Fundus camera: zeiss
Shooting center: fovea
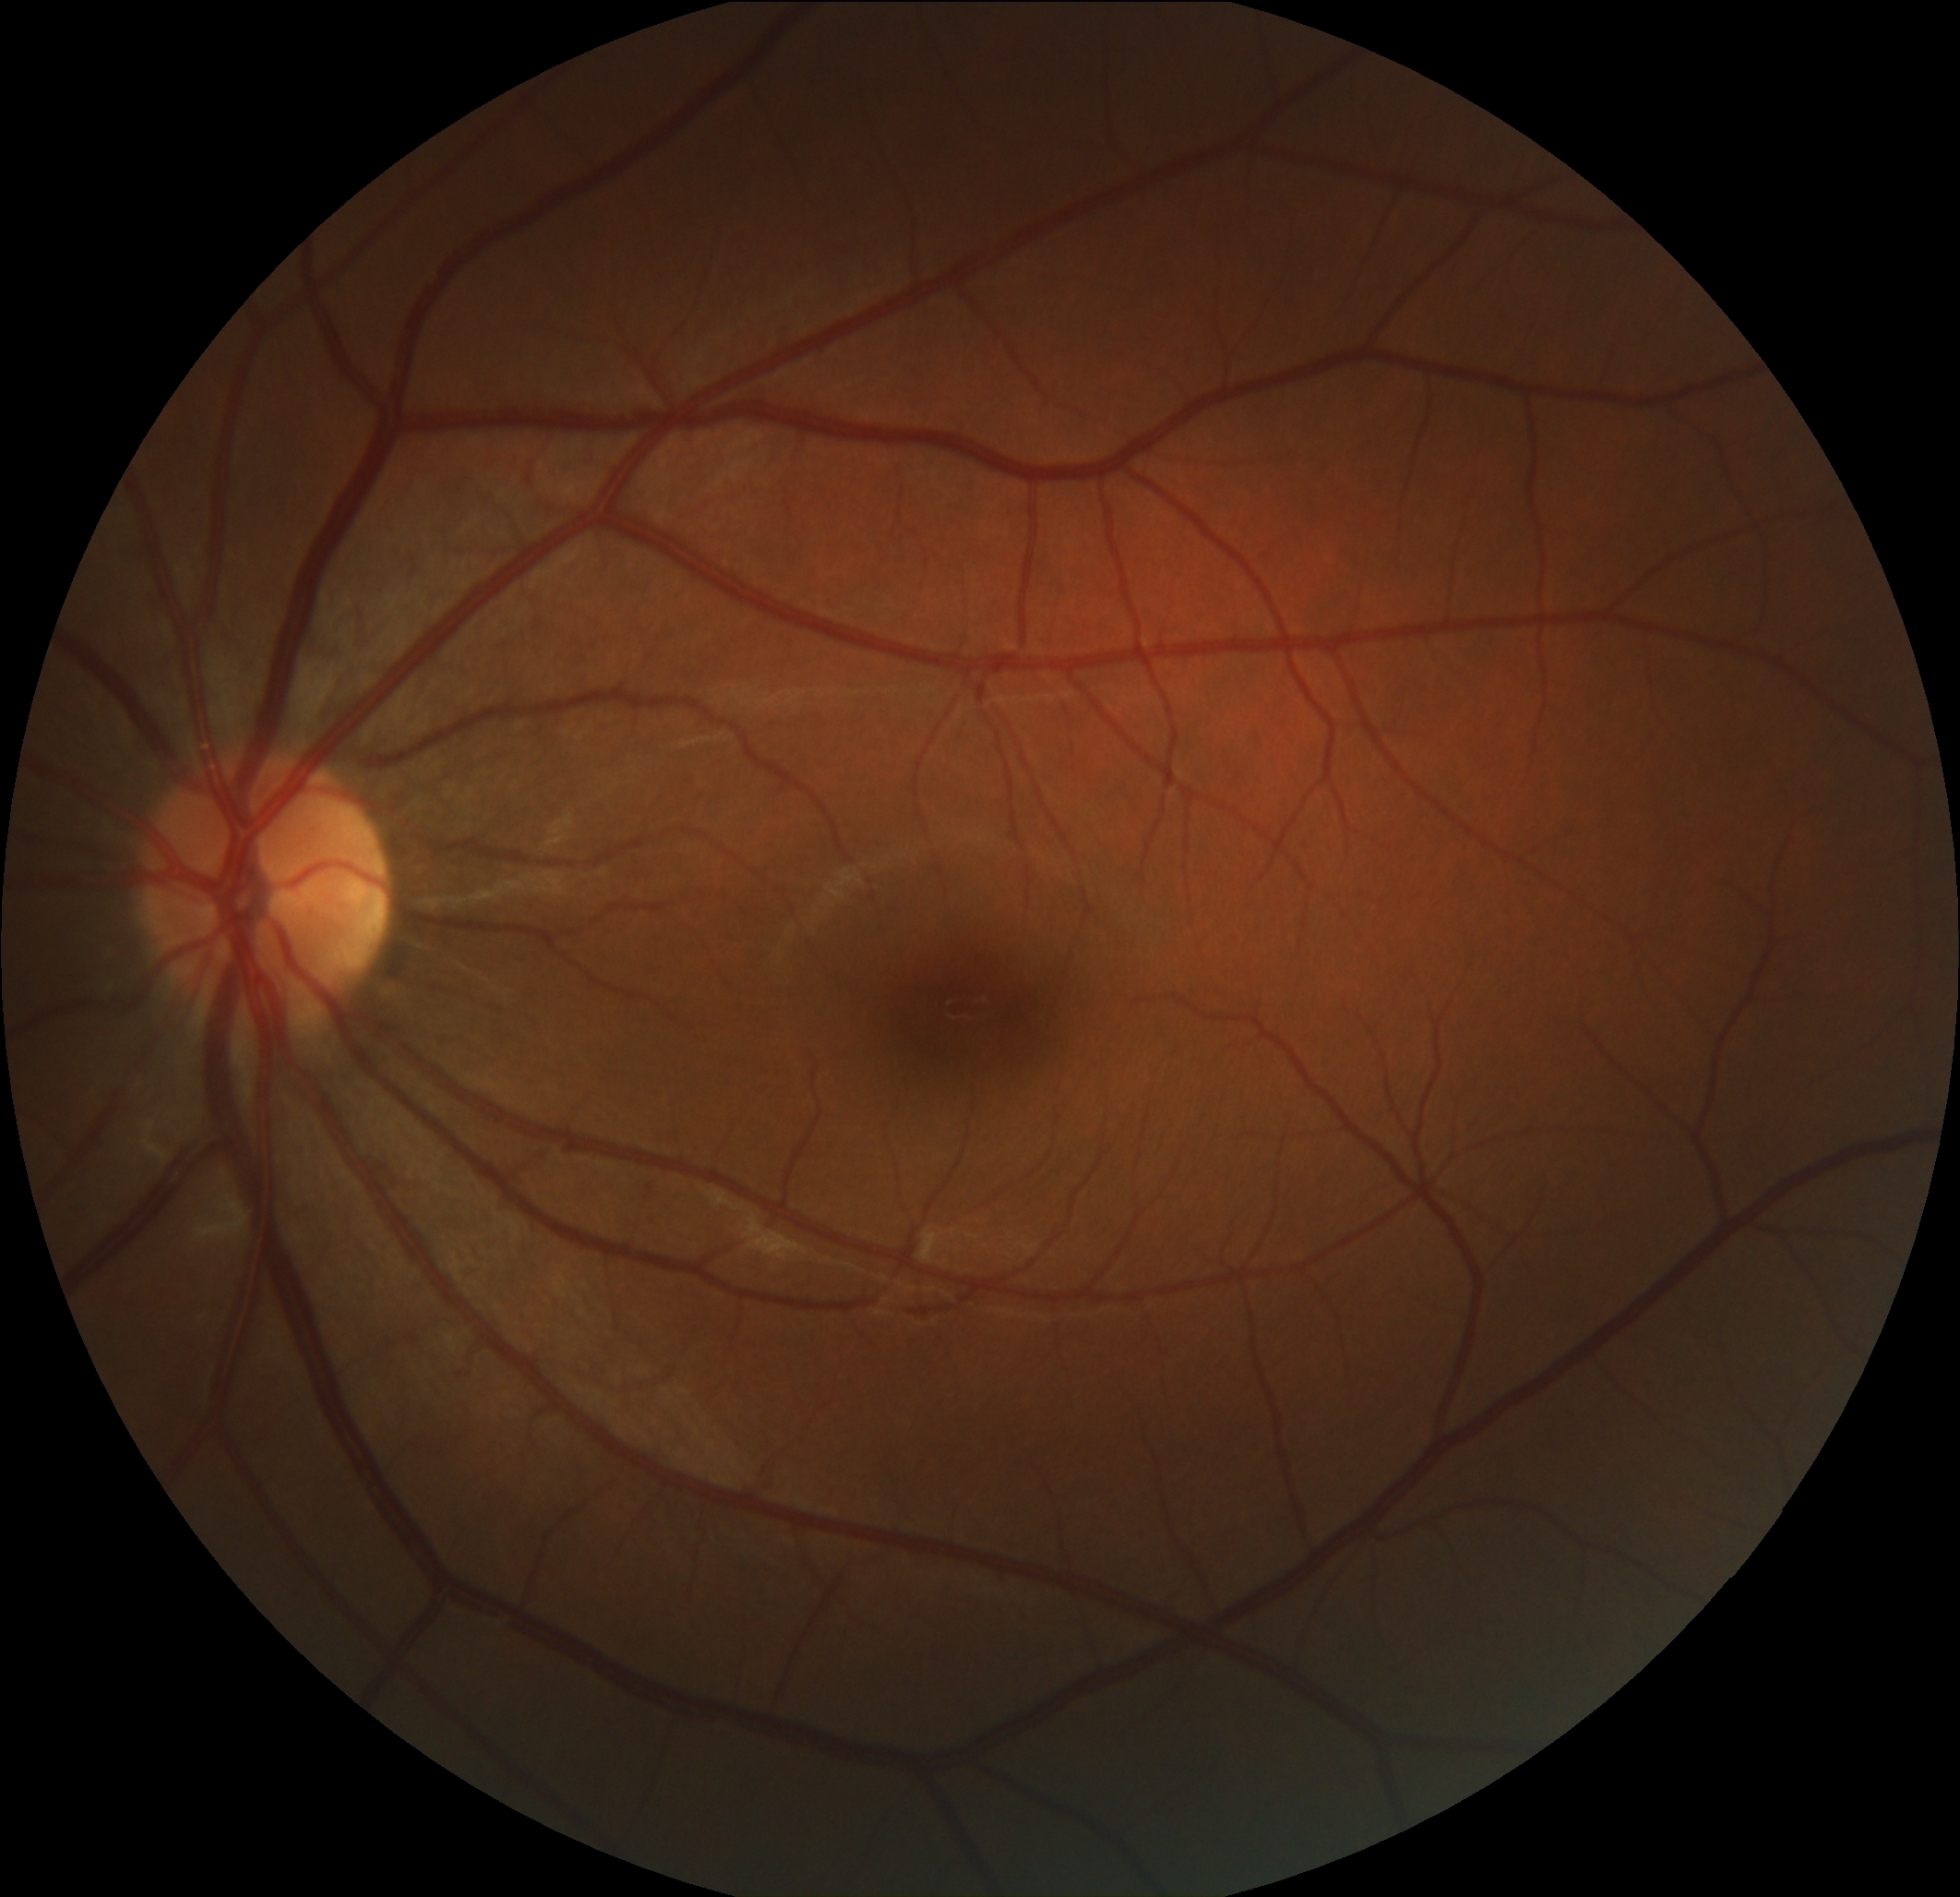
Pathologic myopia: no
Patchy retinal atrophy: absent
Retinal detachment: absent